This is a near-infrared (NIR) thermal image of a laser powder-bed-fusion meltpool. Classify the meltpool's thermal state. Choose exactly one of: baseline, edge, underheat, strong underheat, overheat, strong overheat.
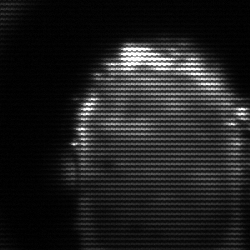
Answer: baseline